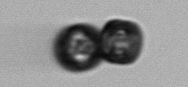
Label: Thalassiosira